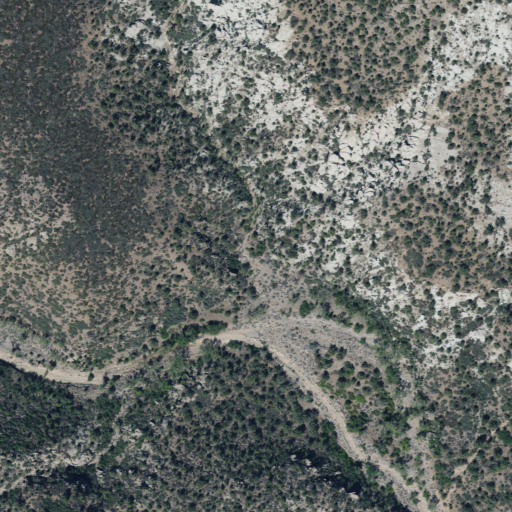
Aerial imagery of valley in Utah named Bellas Canyon containing shrub, evergreen forest, and grassland